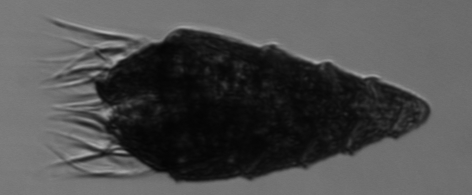
Label: Laboea_strobila